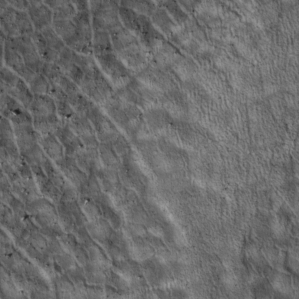
Label: non_frost